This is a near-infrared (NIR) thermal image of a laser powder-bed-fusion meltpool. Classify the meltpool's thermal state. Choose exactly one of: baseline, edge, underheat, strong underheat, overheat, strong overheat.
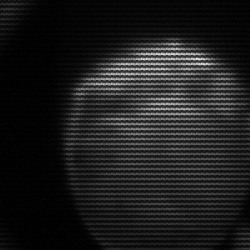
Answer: edge